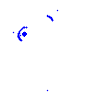
Particle: kaon